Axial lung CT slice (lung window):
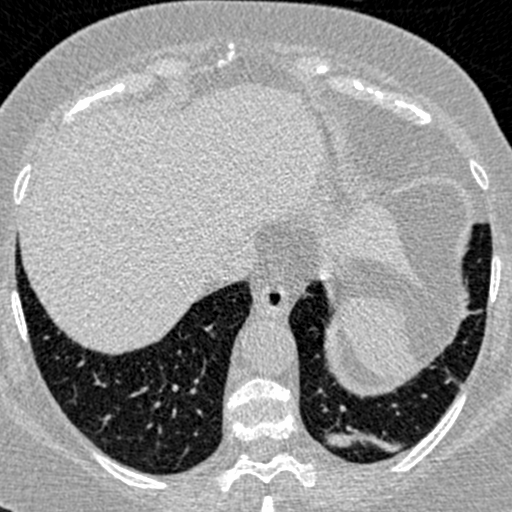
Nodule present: no